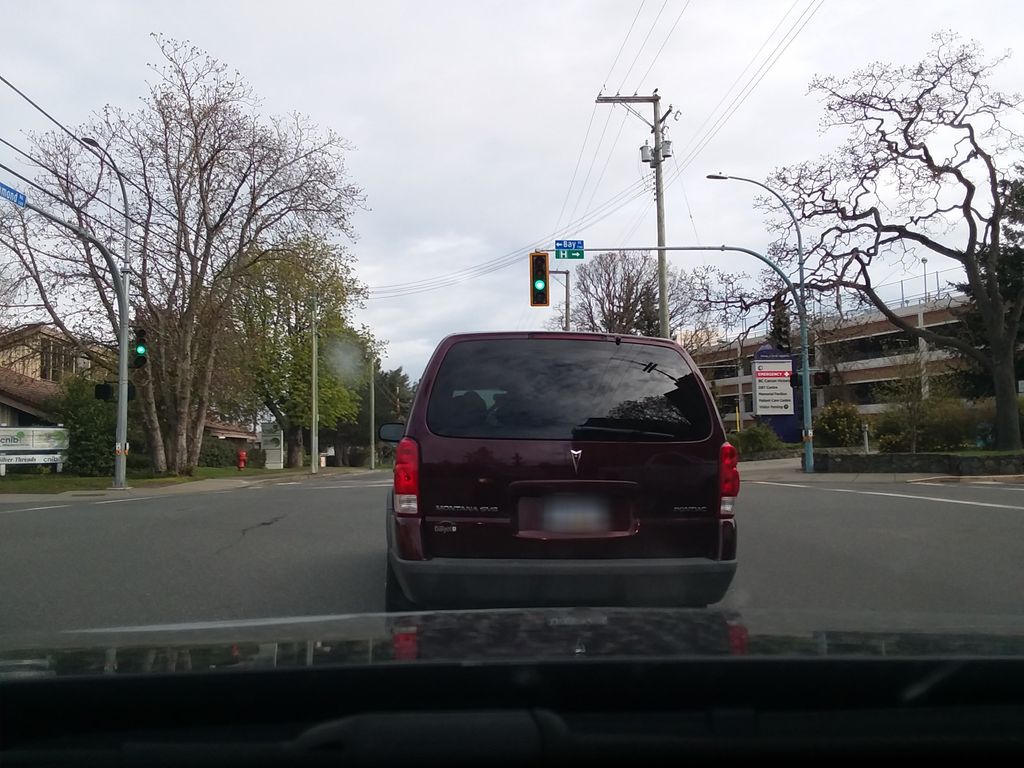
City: victoria